Question: I'm using PHP Storm in my work. And there was one feature that made code more readable. But it gone somewhere and I can't bring it back. It lookde like

Thanks a lot
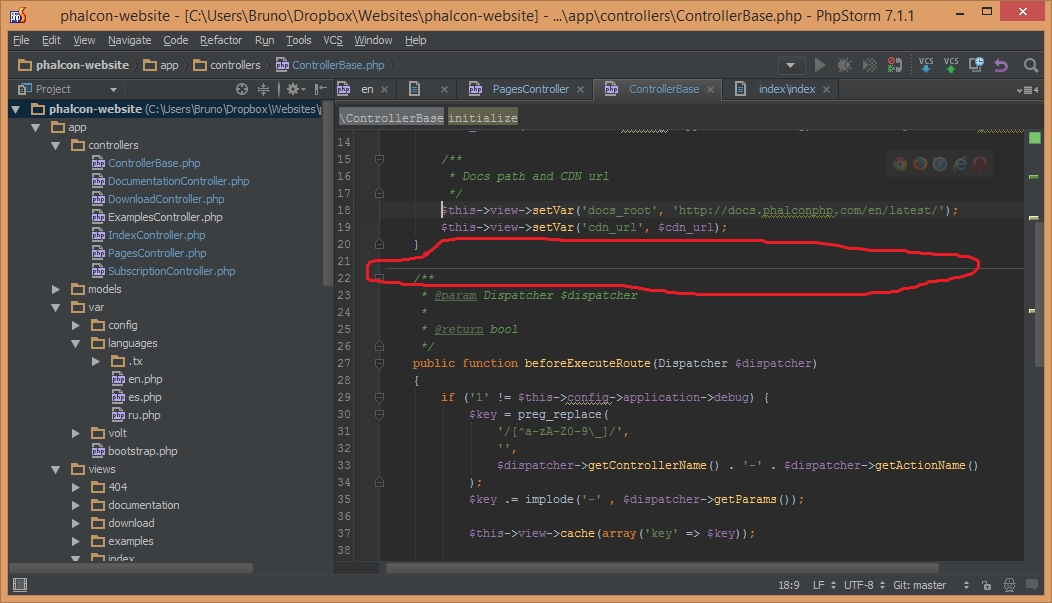
Answer: Go to Settings -> Editor -> General -> Appearance
and find checkbox 'Show method separators'